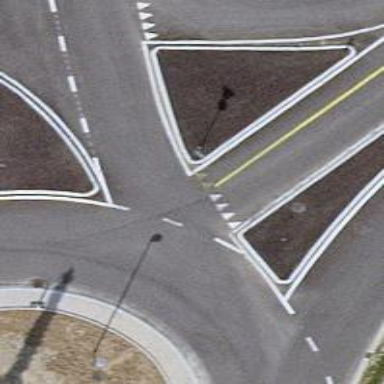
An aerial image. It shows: Road with "give way" sign.